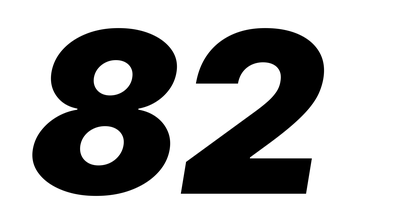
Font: Inter-Italic_Black_Italic